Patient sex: M
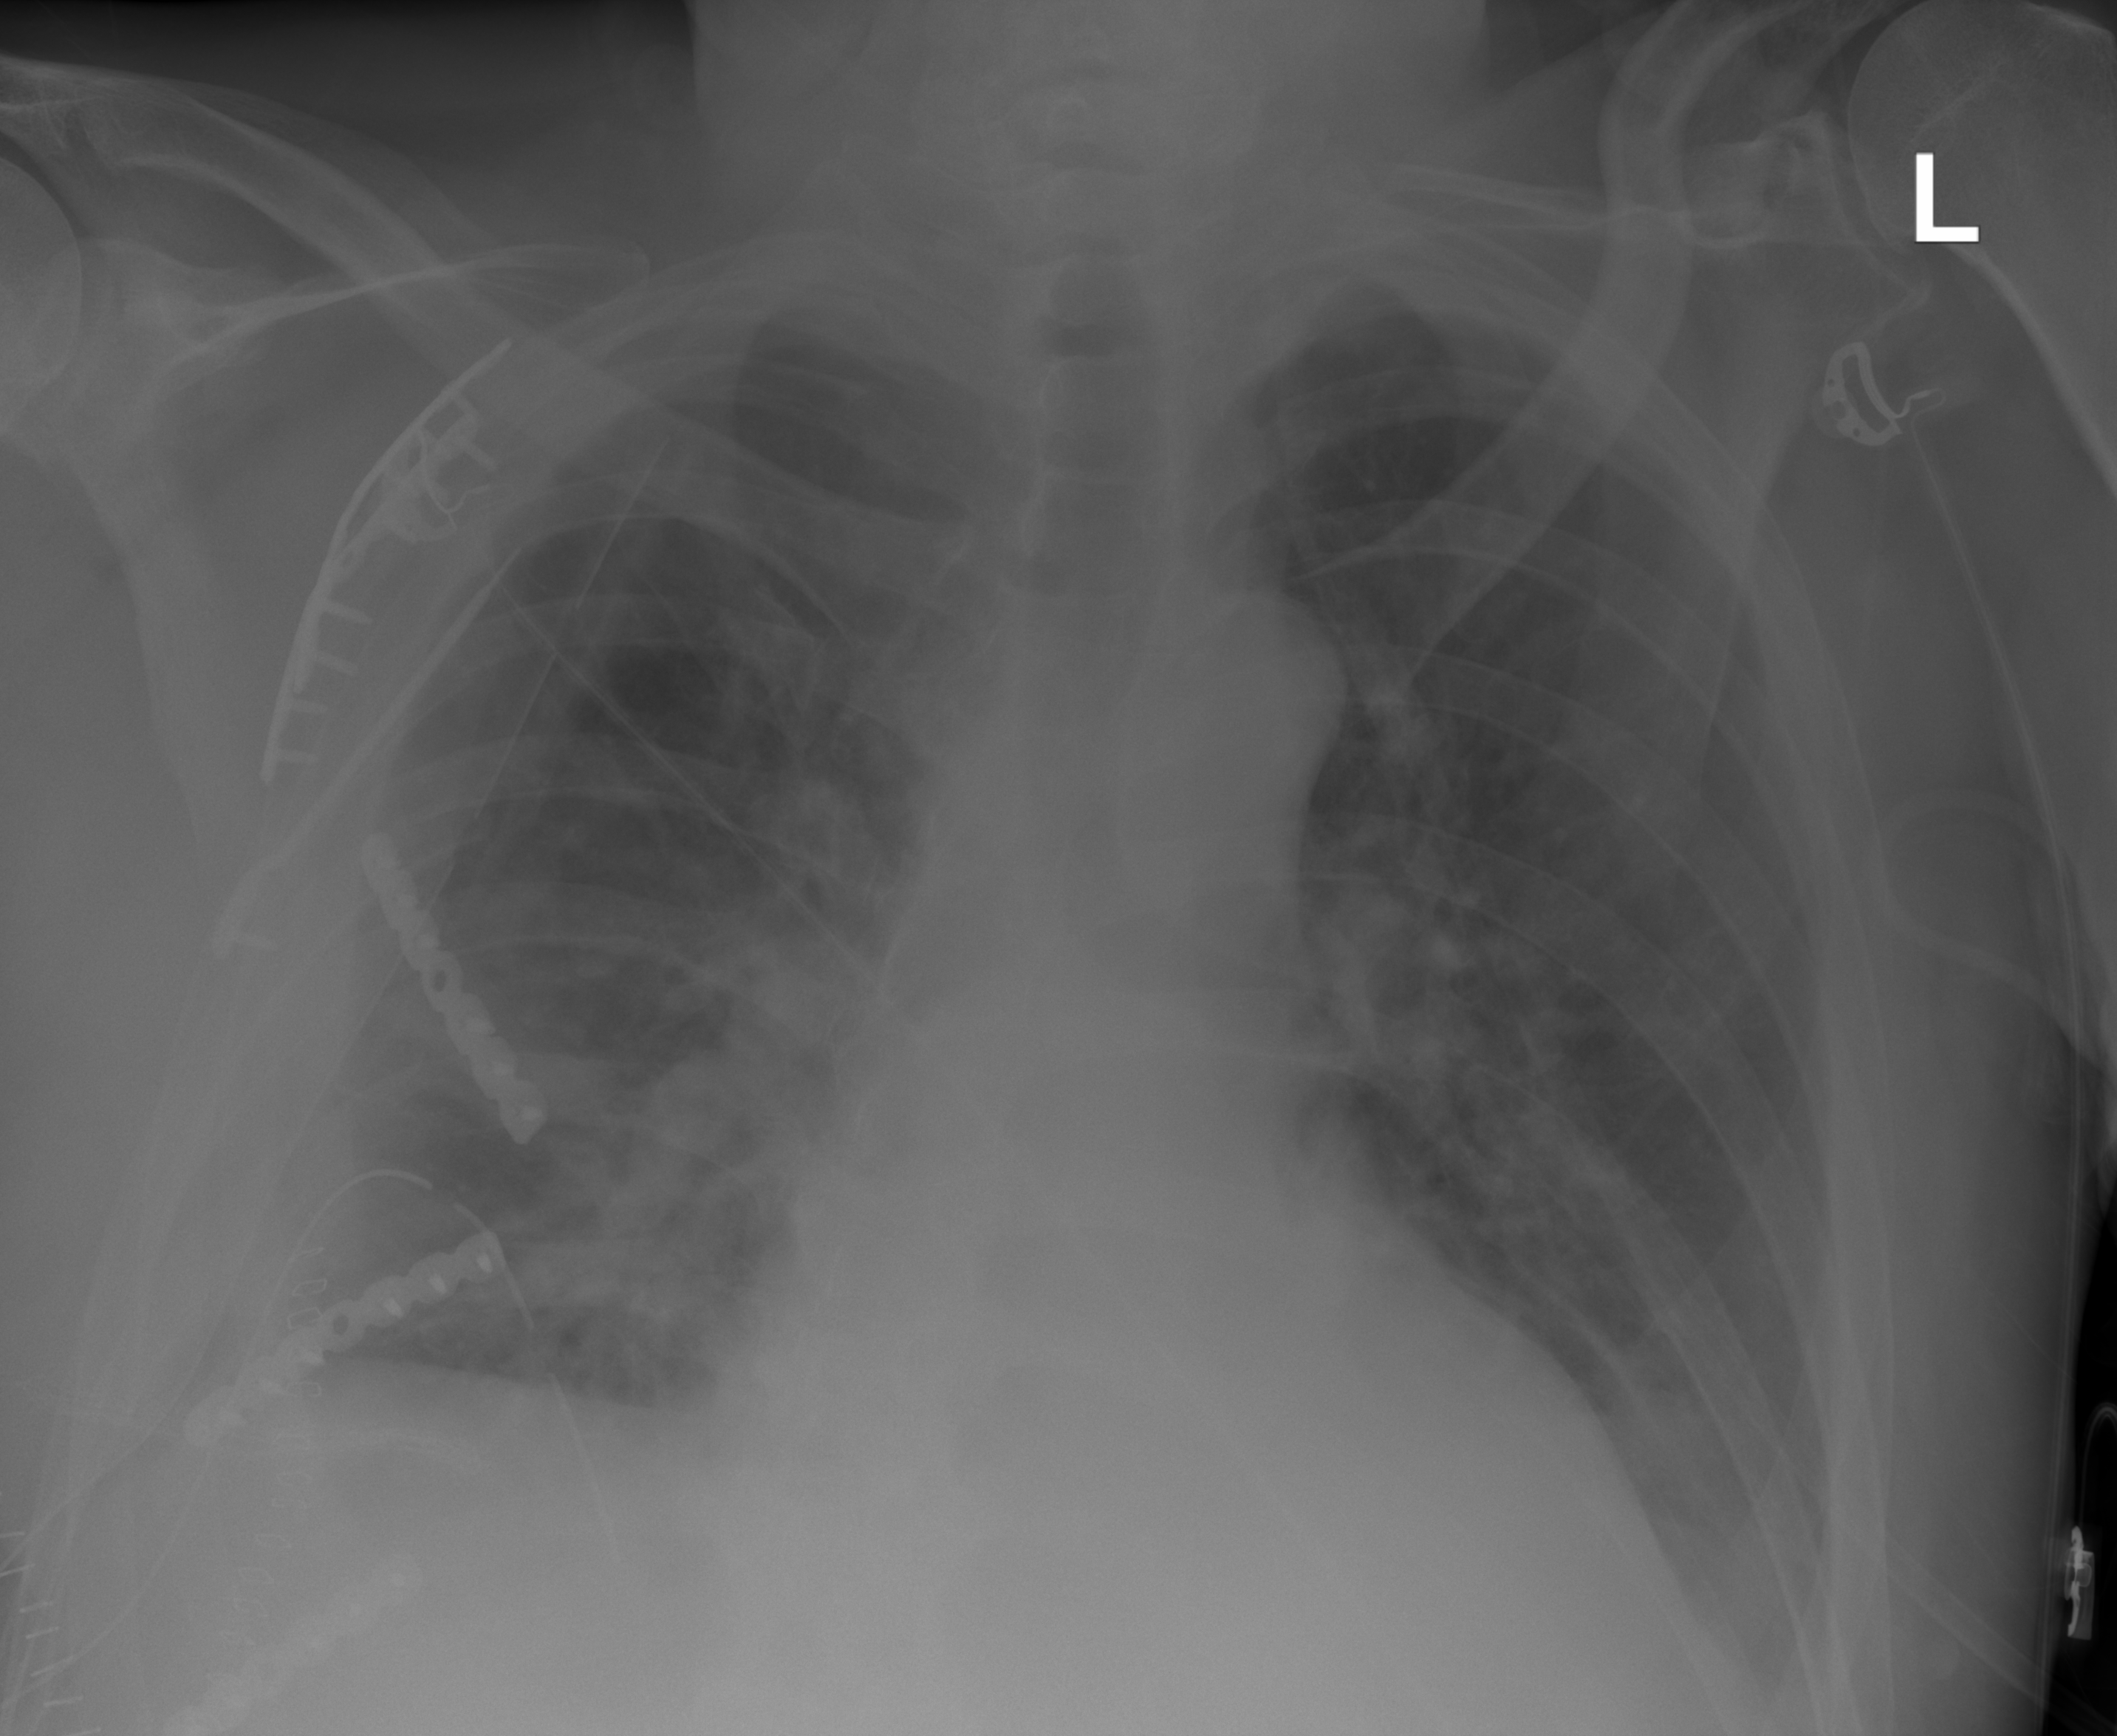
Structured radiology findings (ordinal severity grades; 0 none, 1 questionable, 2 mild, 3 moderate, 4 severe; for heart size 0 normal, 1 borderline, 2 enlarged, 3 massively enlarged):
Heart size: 0
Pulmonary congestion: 2
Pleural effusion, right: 2
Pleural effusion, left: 2
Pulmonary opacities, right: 2
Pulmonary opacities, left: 0
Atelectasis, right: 2
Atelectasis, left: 2